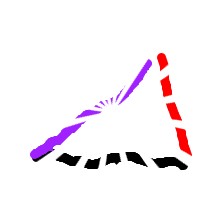
Shape: triangle